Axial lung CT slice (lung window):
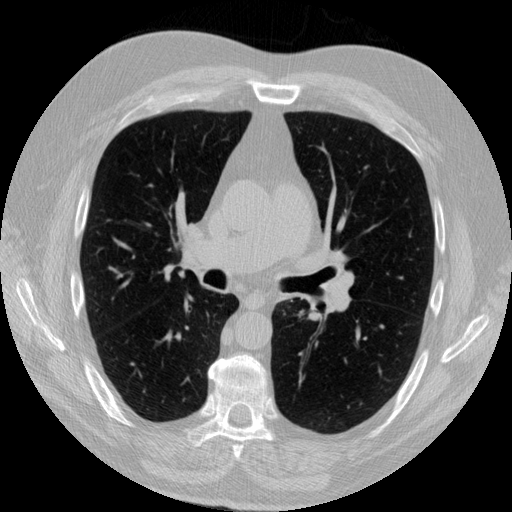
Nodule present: no